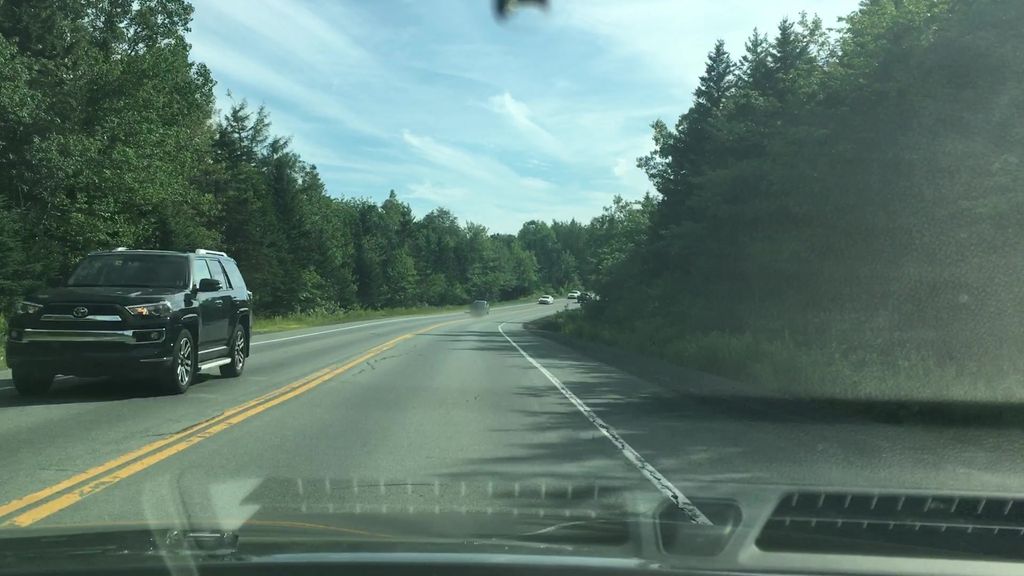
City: halifax